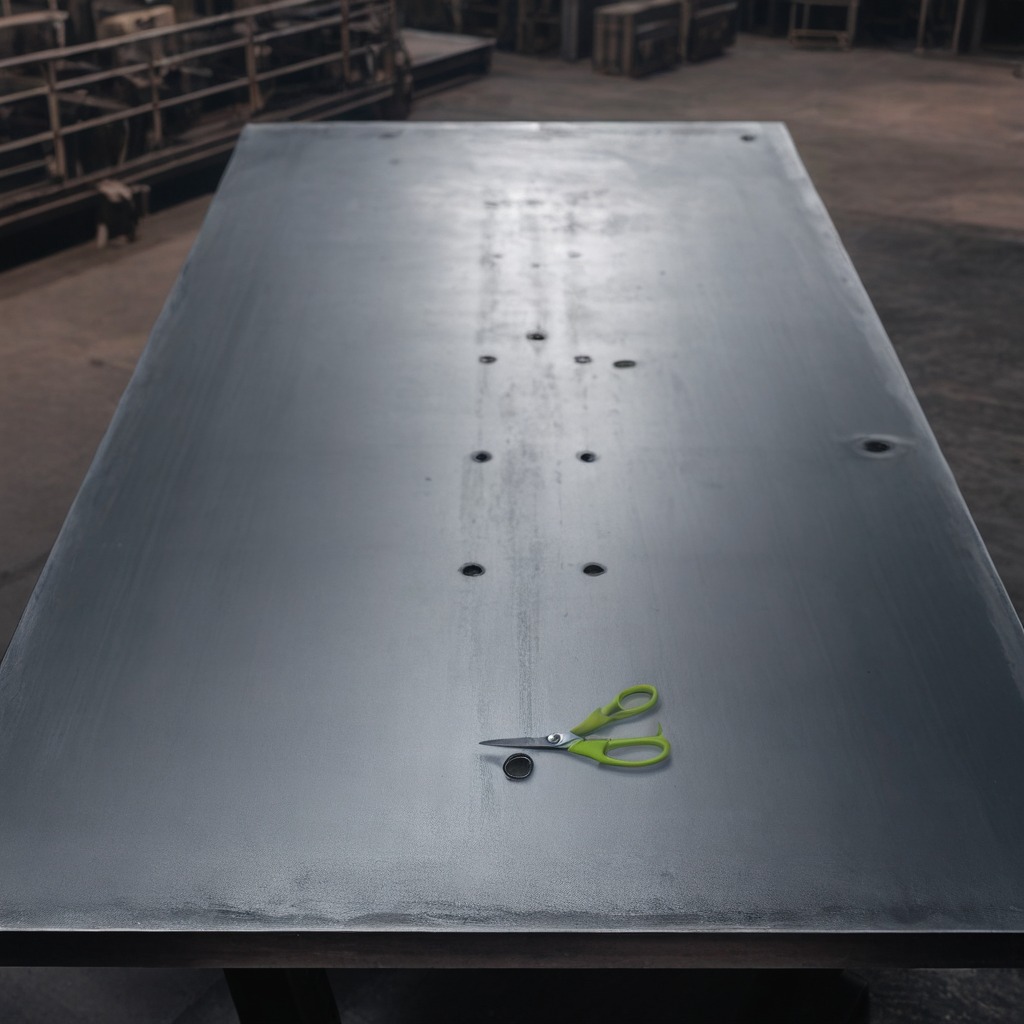
A scissor is lying on the cold steel table in a mining workshop gritty textures.